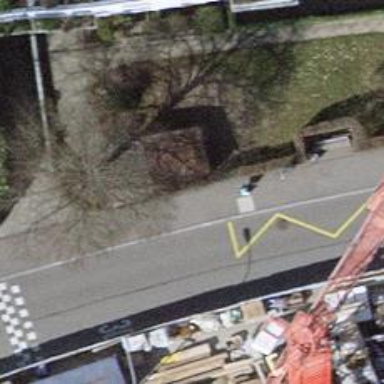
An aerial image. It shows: Bus stop with platform for public transport.